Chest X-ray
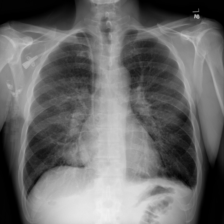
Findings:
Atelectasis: negative
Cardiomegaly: negative
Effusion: positive
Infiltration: positive
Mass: positive
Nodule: negative
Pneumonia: negative
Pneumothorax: negative
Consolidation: positive
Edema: positive
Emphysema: negative
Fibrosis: negative
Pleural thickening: negative
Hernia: negative